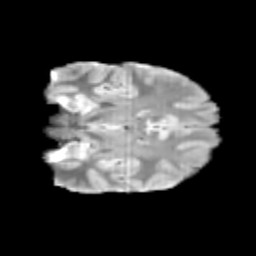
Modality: T2w
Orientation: coronal
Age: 12
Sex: male
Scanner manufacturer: siemens
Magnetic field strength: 3 T
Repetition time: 3.8 s
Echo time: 0.07 s